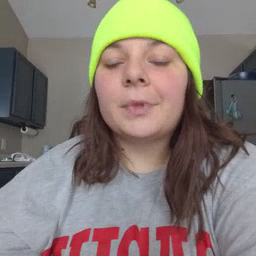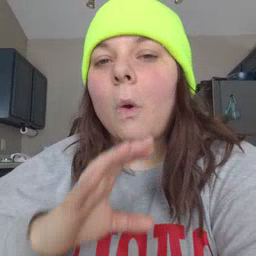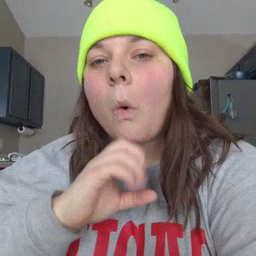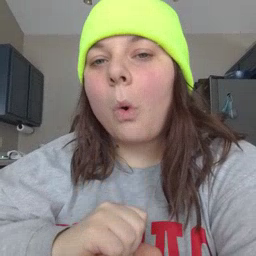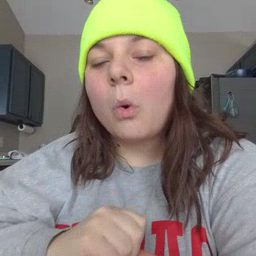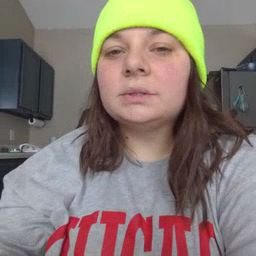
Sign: old